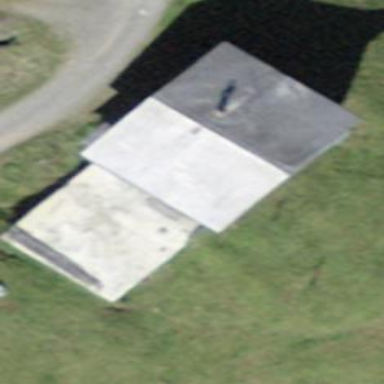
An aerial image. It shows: Farm building.